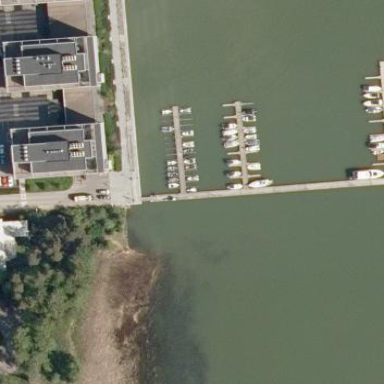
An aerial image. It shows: Marina on leisure land.